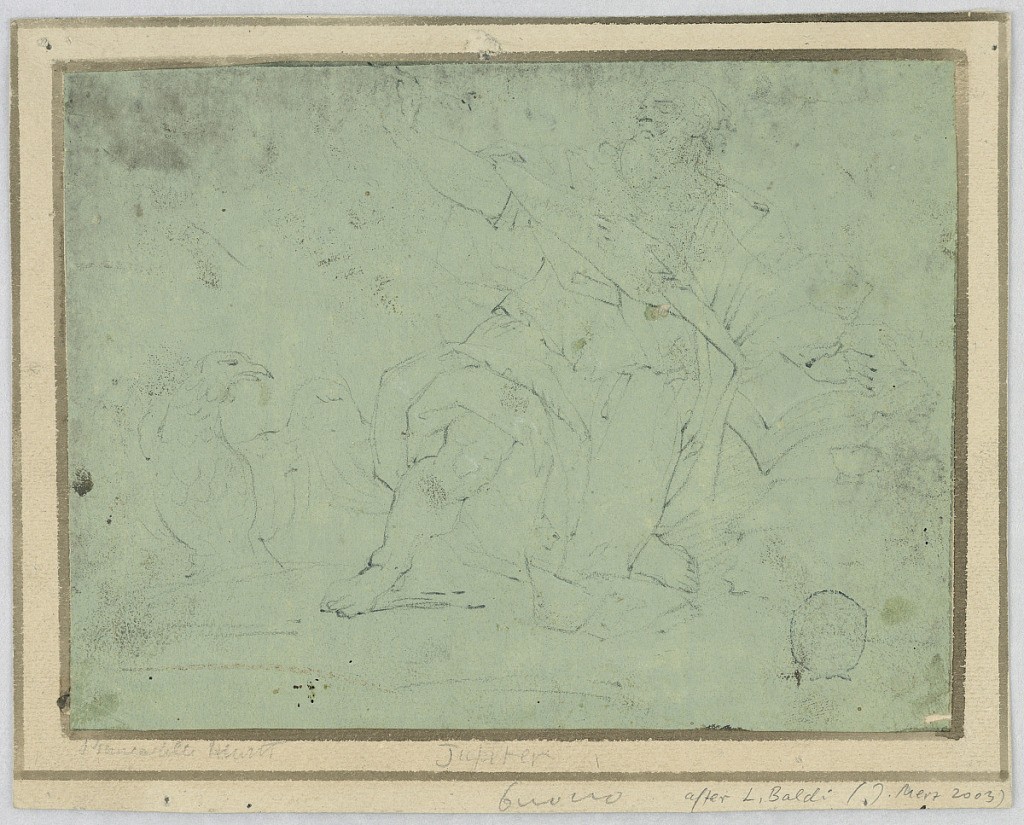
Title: St. John Writing the Revelation in Ecstasy
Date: late 18th century
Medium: Black crayon, white heightening, and one stroke of red crayon on colored green paper
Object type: Drawing
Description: The apostle is depicted as an old, bearded man with his eyes closed in three-quarter profile.  In his right hand, he raises a pen and and beyond him sits an open-mouthed eagle while the book is to his left.